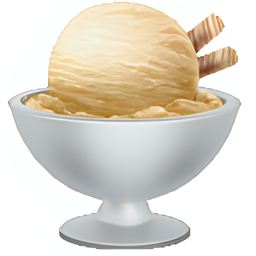
Name: ice cream
Emoji: 🍨
Group: Food & Drink
Sub-group: food-sweet